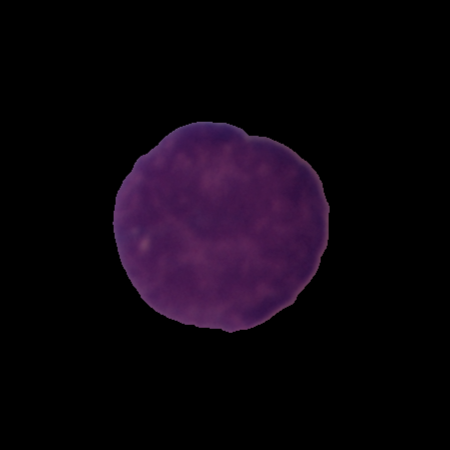
Label: cancer